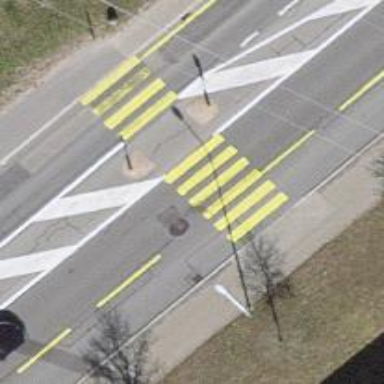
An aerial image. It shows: Zebra crossing on the road.